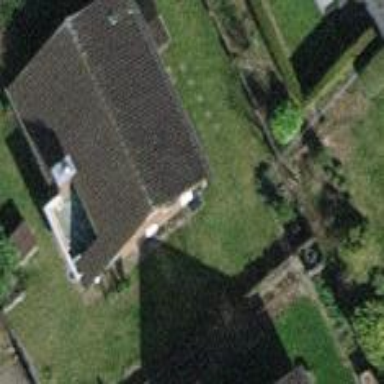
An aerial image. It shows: Detached building.